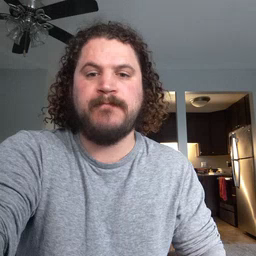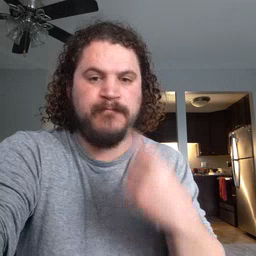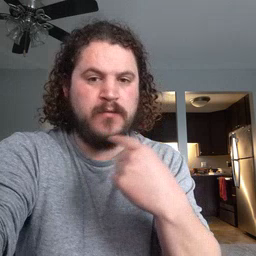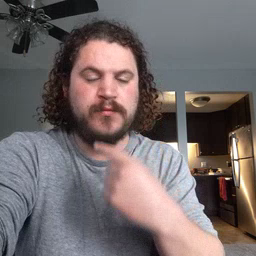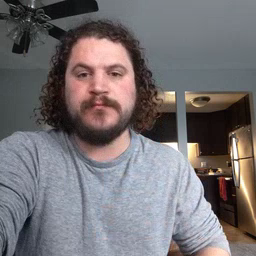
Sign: mouth